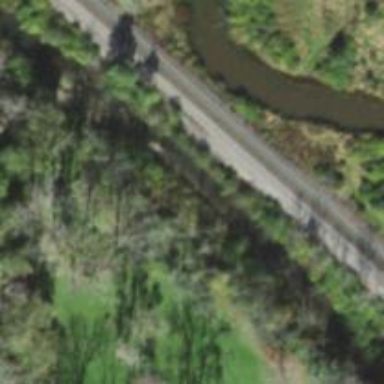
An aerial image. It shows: Railway track.